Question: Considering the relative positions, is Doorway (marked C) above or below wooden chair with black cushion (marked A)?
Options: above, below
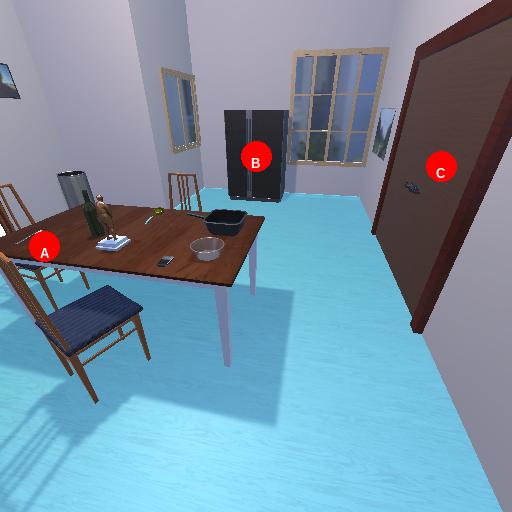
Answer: above